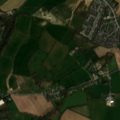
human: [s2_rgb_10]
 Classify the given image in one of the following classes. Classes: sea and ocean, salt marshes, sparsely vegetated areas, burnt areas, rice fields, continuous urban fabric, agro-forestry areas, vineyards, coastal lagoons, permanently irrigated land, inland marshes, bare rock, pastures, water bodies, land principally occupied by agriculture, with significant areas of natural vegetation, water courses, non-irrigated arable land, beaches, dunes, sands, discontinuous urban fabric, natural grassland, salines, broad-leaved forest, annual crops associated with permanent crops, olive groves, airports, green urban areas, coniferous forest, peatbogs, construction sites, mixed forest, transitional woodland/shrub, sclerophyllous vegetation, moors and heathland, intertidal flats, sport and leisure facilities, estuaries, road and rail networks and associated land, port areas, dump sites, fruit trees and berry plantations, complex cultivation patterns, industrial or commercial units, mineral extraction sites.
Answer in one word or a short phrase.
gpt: discontinuous urban fabric, non-irrigated arable land, pastures